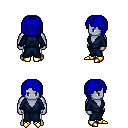
a pixel art fantasy rpg character, male body template, dark elf, purple skin, blue robe, white pants, blue pageboy hairstyle, gold boots, four views (front, back, left, right), 2x2 character sprite sheet, small pixel art, hard edges, no anti-aliasing